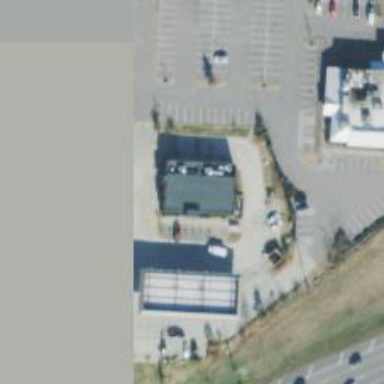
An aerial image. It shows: Convenience shop.